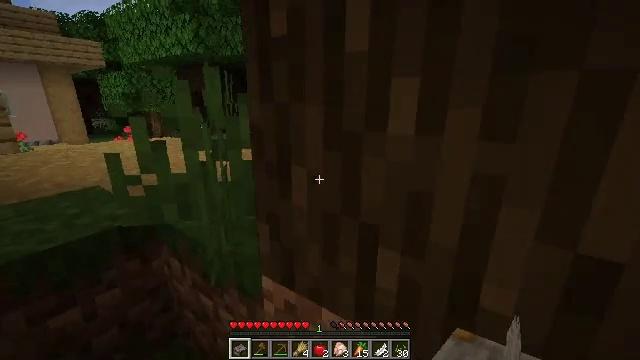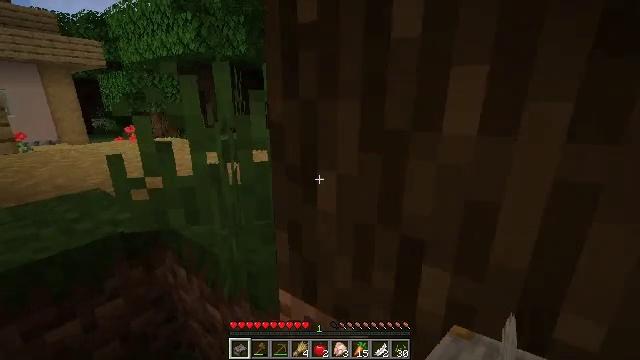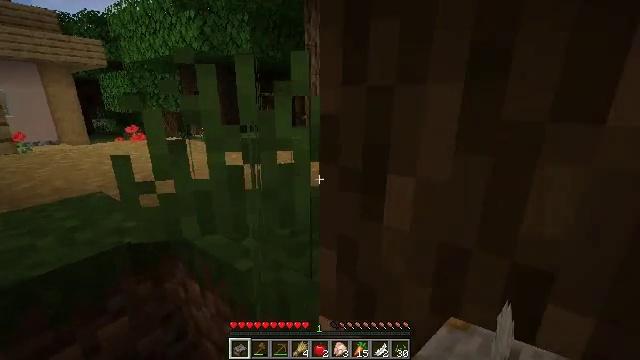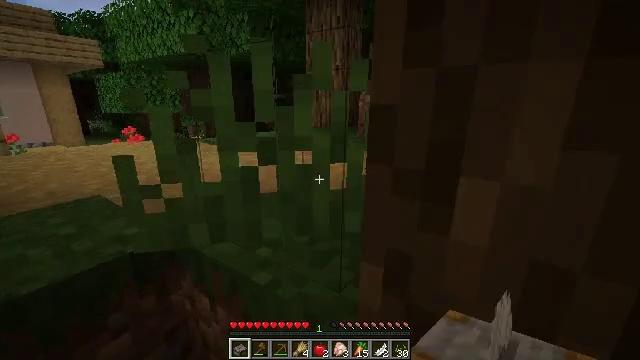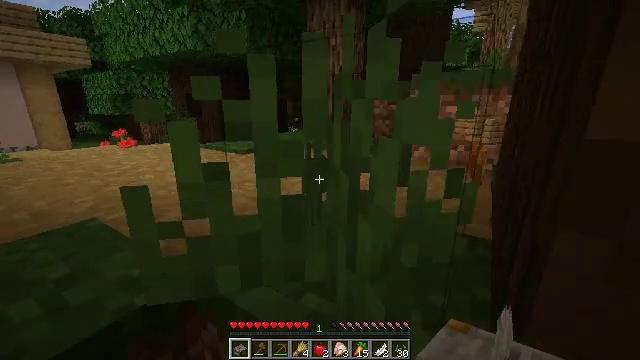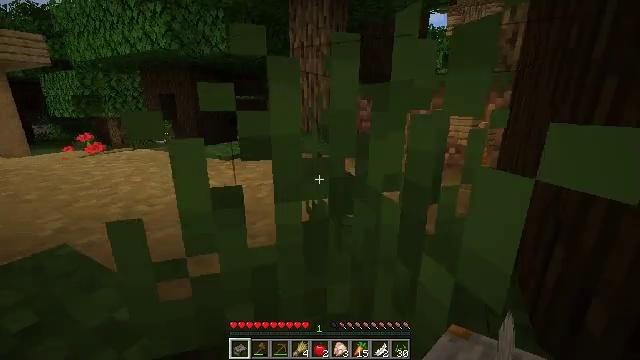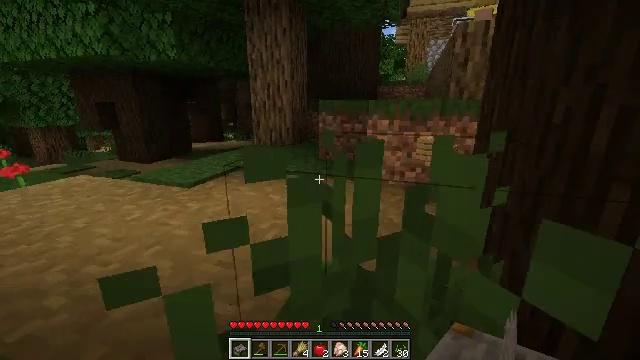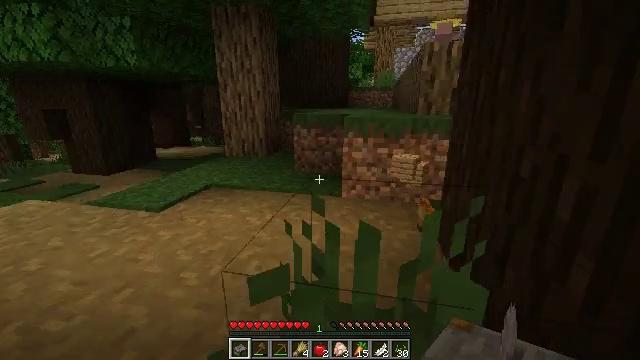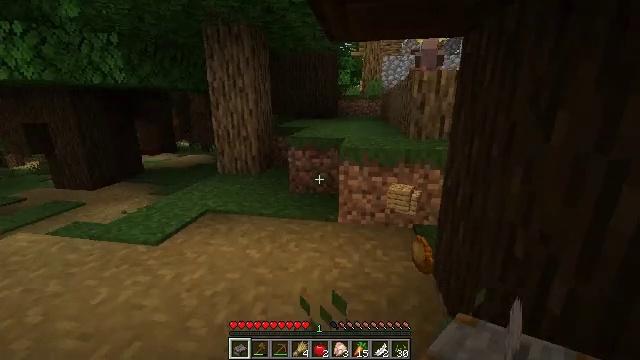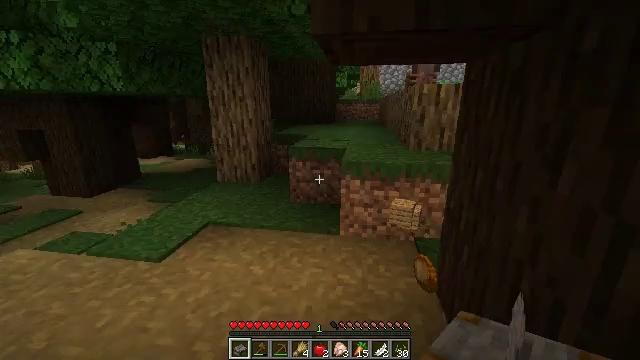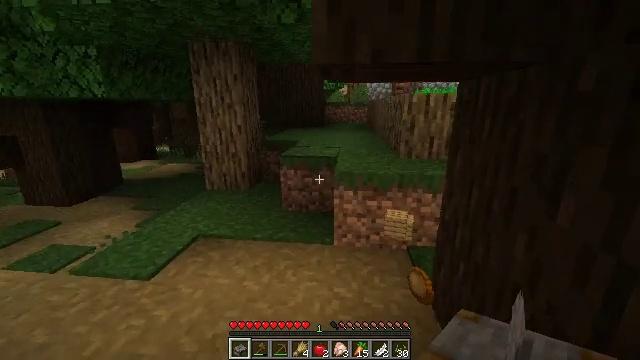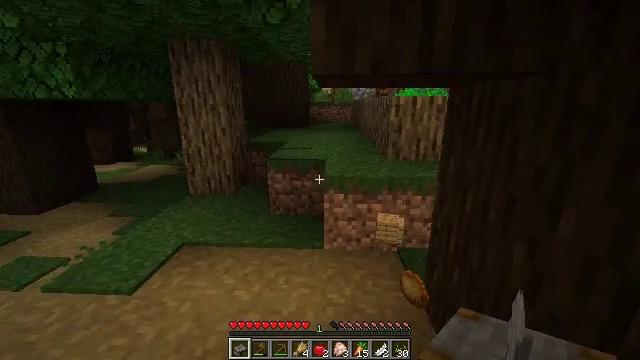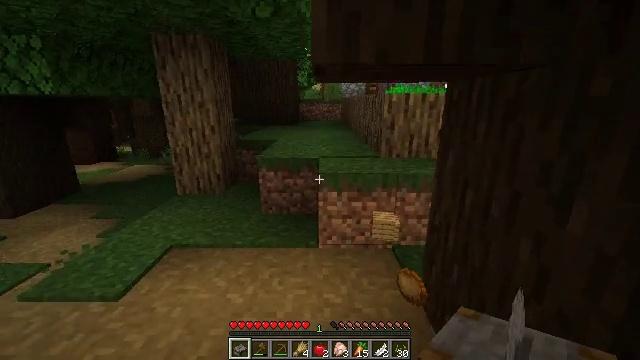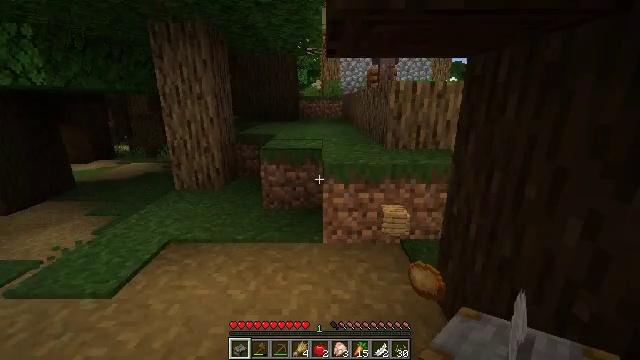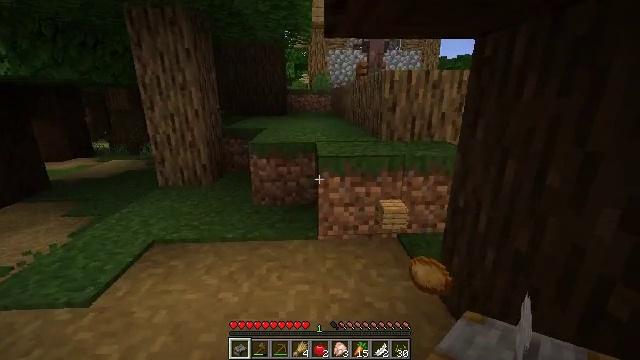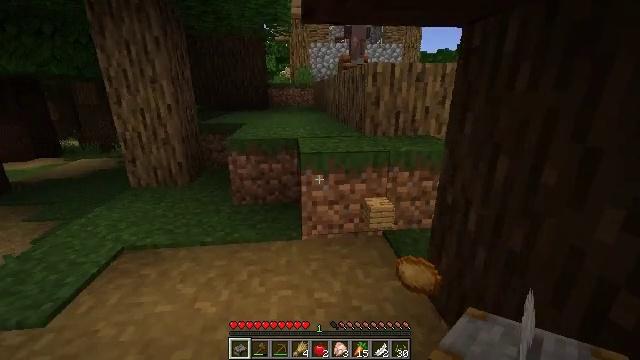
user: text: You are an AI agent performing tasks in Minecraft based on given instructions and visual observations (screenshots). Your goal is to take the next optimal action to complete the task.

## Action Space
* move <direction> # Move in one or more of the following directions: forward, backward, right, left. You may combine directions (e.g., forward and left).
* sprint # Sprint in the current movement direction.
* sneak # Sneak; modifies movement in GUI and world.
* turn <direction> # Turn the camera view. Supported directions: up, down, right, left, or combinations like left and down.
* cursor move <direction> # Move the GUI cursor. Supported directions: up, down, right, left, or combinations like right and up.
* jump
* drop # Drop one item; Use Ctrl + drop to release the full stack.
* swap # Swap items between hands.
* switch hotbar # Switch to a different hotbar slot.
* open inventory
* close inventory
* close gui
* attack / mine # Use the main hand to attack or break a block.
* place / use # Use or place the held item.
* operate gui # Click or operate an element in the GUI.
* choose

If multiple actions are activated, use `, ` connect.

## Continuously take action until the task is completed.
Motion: motion action
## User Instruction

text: Retrieve oak planks from the wooden block.
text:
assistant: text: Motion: move forward and move left
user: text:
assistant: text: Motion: move forward and move left
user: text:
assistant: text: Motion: move forward and move left
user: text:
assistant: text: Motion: move forward and move left, turn right
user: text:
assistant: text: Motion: move forward and move left, turn right
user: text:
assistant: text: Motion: move forward, turn right, jump
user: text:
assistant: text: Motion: move forward, turn right, jump
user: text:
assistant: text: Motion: move forward, turn right, jump
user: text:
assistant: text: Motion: move forward, jump
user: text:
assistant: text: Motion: move forward, turn right, jump
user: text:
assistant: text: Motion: move forward, turn right
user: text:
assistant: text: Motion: move forward, turn right
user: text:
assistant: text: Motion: move forward
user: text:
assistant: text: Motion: move forward and move right, turn right
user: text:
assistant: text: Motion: move forward and move right, turn right and down
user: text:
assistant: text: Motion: move forward and move right, turn right
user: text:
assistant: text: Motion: move forward and move right, turn right and down
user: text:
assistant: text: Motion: move forward
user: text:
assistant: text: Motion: move forward
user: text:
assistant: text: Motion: move forward
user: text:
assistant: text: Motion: move forward
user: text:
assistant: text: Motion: move forward
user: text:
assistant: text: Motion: move forward, turn right
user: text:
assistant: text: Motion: move forward, turn right and down
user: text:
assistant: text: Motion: move forward and move left, turn right and down
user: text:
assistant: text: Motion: move forward and move left, turn right and down
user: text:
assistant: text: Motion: move forward and move left, turn right and down
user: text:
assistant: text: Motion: move forward and move left, turn right and down
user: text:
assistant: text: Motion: move forward and move left, turn right and down
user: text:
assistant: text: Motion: move forward, turn right